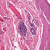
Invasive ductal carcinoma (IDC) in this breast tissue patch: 0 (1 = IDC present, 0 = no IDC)